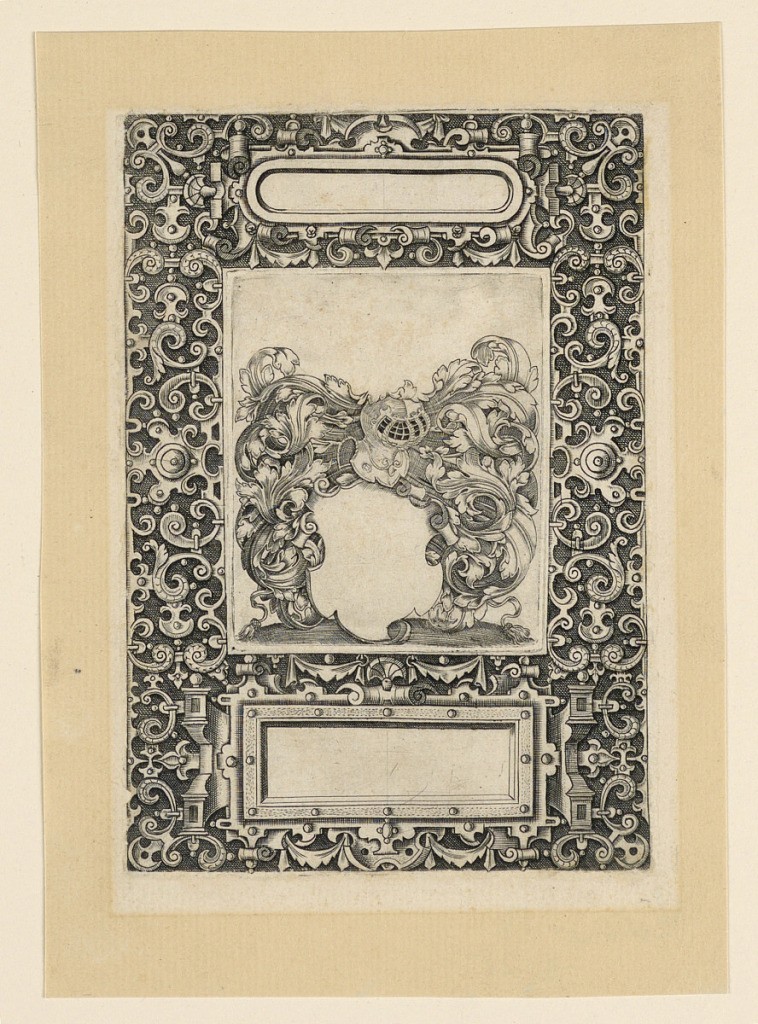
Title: Page from Emblemata nobilitate et vulgo scitu digna (Noble Ornament)
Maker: Johann Theodor de Bry, German, 1561 - 1623
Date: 1593
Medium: Engraving on white laid paper
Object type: Print
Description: Proof before lettering.  Three rectangular panels inserted on a strapwork background. The central panel shows an escutcheon of a helmet supported on intertwined acanthus leaves. The upper rectangle with rounded corners, as well as the lower rectangle, both have a nail-head border with projecting strapwork elements.